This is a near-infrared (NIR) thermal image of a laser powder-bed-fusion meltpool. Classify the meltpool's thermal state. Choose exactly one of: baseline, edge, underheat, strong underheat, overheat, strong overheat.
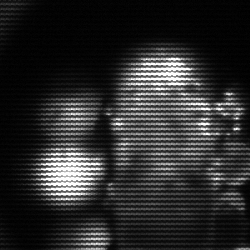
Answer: strong underheat